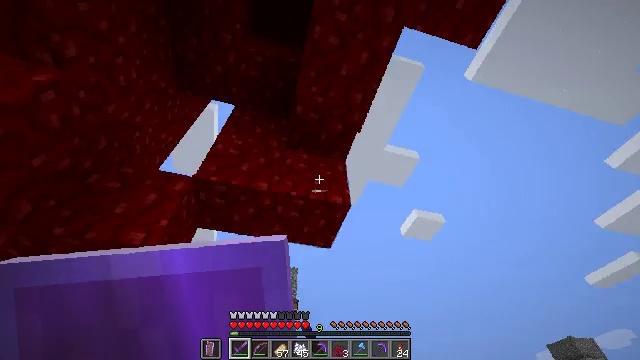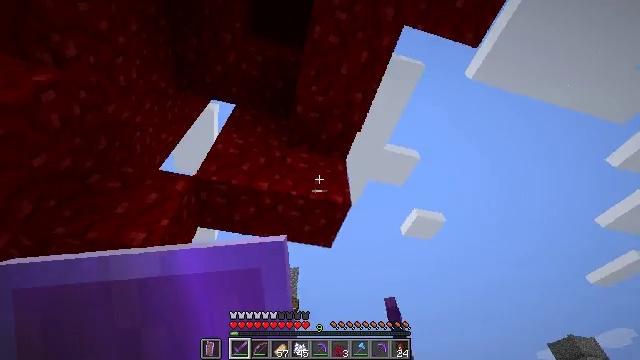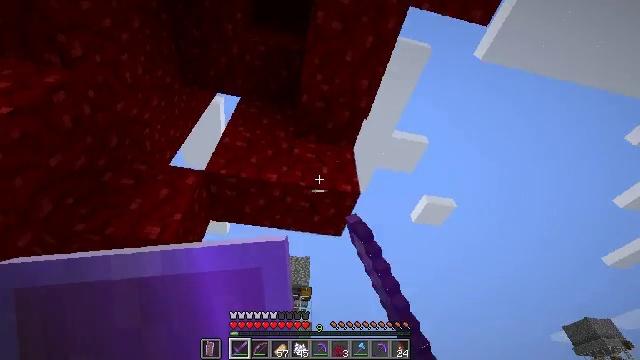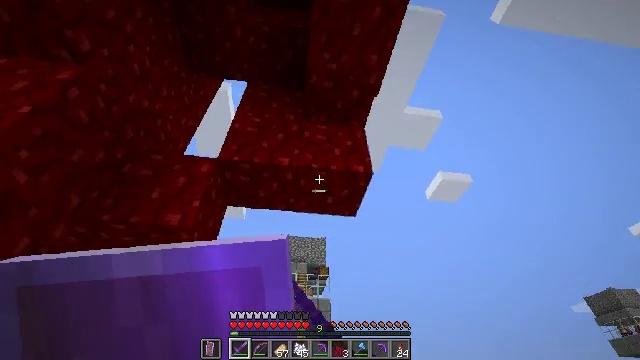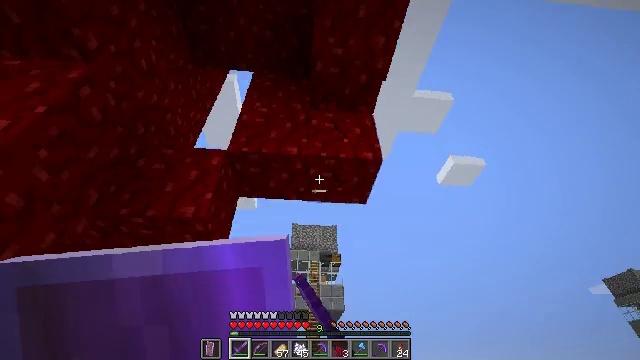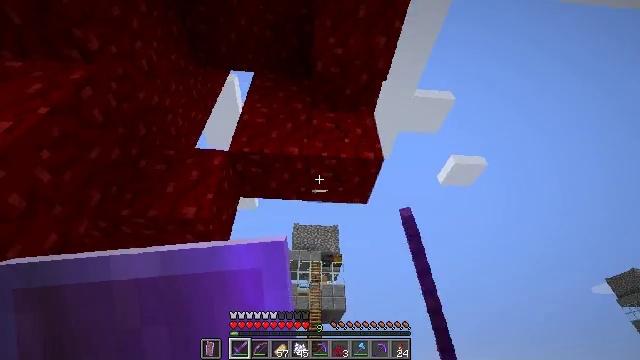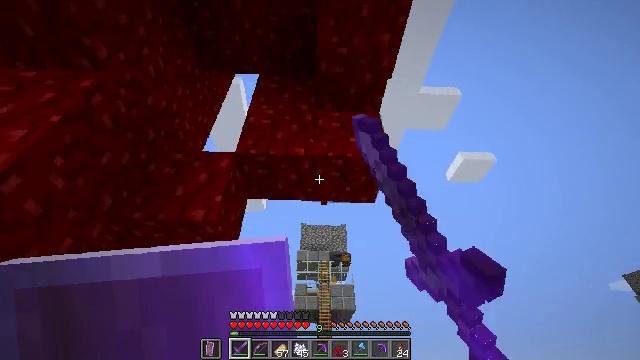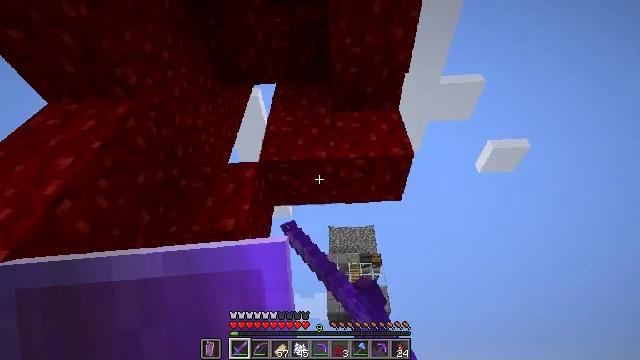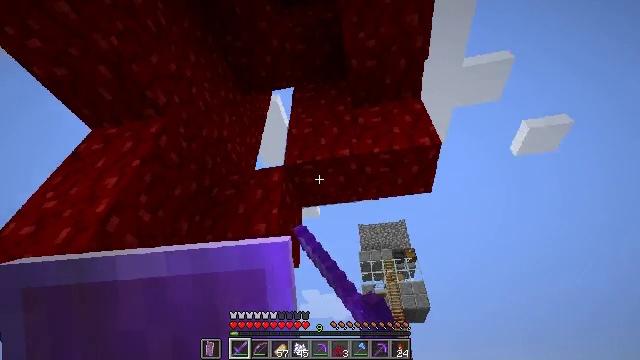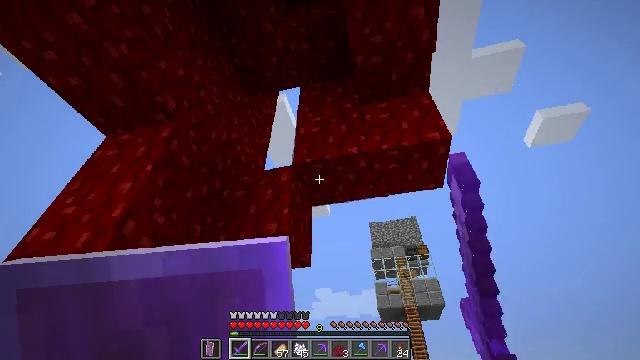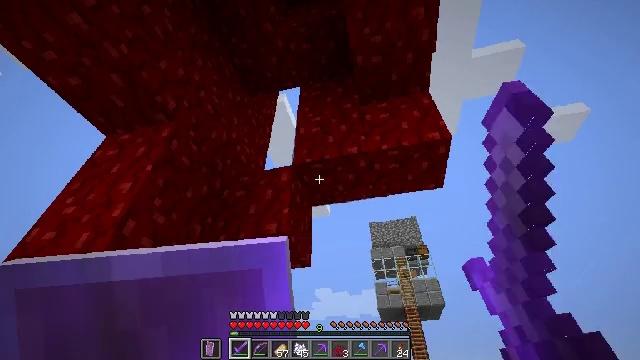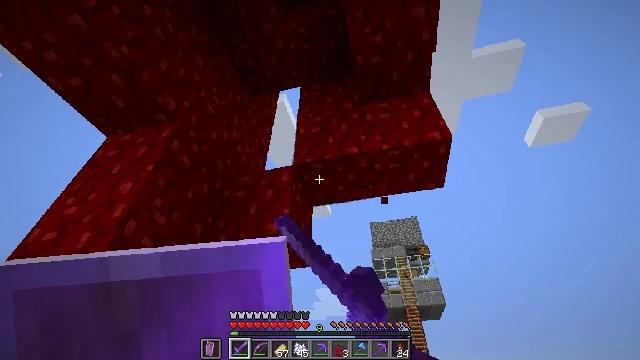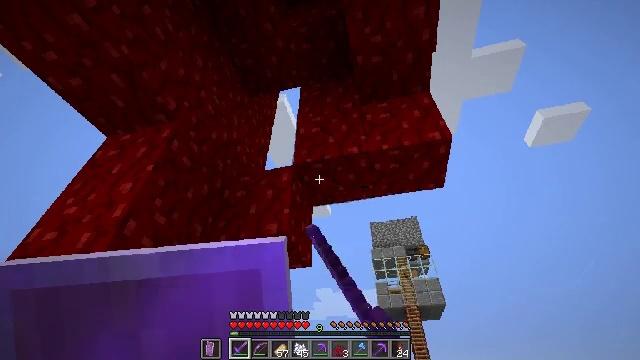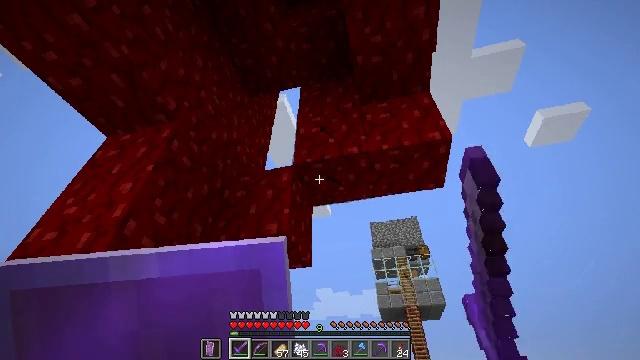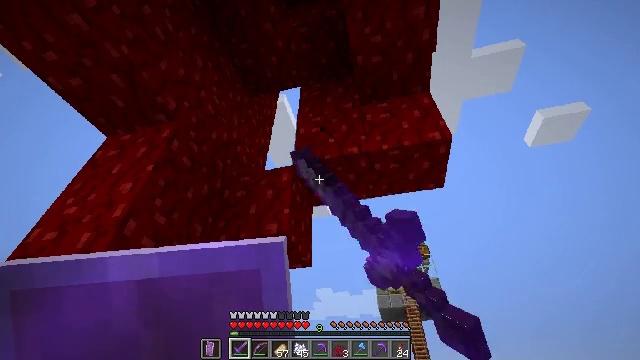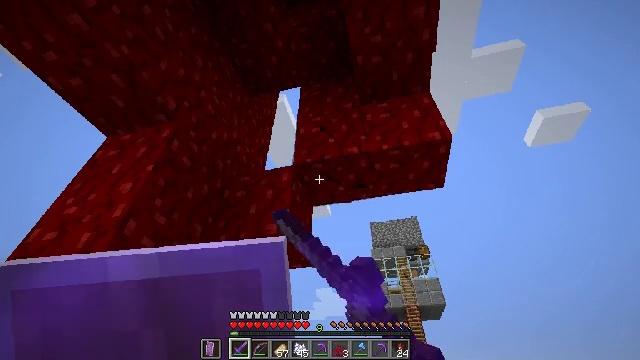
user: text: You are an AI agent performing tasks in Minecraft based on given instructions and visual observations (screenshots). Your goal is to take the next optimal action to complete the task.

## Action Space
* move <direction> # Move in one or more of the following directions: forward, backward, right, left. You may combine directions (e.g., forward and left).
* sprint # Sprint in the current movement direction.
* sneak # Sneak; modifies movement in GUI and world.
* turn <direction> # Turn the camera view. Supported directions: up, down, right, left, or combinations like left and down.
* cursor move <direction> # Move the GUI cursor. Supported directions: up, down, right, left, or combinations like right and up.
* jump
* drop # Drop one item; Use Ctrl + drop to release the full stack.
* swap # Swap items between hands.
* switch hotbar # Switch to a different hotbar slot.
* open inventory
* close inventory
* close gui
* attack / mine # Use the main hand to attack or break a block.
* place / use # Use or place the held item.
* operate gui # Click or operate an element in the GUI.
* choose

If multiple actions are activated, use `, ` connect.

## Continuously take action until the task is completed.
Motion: motion action
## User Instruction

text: Harvest nether wart blocks for resources.
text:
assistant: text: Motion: attack / mine
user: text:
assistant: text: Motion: turn left and down, attack / mine
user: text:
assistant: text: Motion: turn left and down, attack / mine
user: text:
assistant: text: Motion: turn left and down, attack / mine
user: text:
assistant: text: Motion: attack / mine
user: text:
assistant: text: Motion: turn left, attack / mine
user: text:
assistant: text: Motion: turn left, attack / mine
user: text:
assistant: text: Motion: turn left, attack / mine
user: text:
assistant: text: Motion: turn left, attack / mine
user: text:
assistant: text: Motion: attack / mine
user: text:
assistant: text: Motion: attack / mine
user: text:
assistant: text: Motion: attack / mine
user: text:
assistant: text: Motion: attack / mine
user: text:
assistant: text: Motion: attack / mine
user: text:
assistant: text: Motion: attack / mine
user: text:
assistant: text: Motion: attack / mine
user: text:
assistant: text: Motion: attack / mine
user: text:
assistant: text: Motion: attack / mine
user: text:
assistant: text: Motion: attack / mine
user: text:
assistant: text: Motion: attack / mine
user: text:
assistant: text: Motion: attack / mine
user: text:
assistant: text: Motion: attack / mine
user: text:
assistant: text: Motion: attack / mine
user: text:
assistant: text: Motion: attack / mine
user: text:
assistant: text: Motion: attack / mine
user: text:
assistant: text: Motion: attack / mine
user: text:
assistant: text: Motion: attack / mine
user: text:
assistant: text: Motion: attack / mine
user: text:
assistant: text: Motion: attack / mine
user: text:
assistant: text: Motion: attack / mine